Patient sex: M
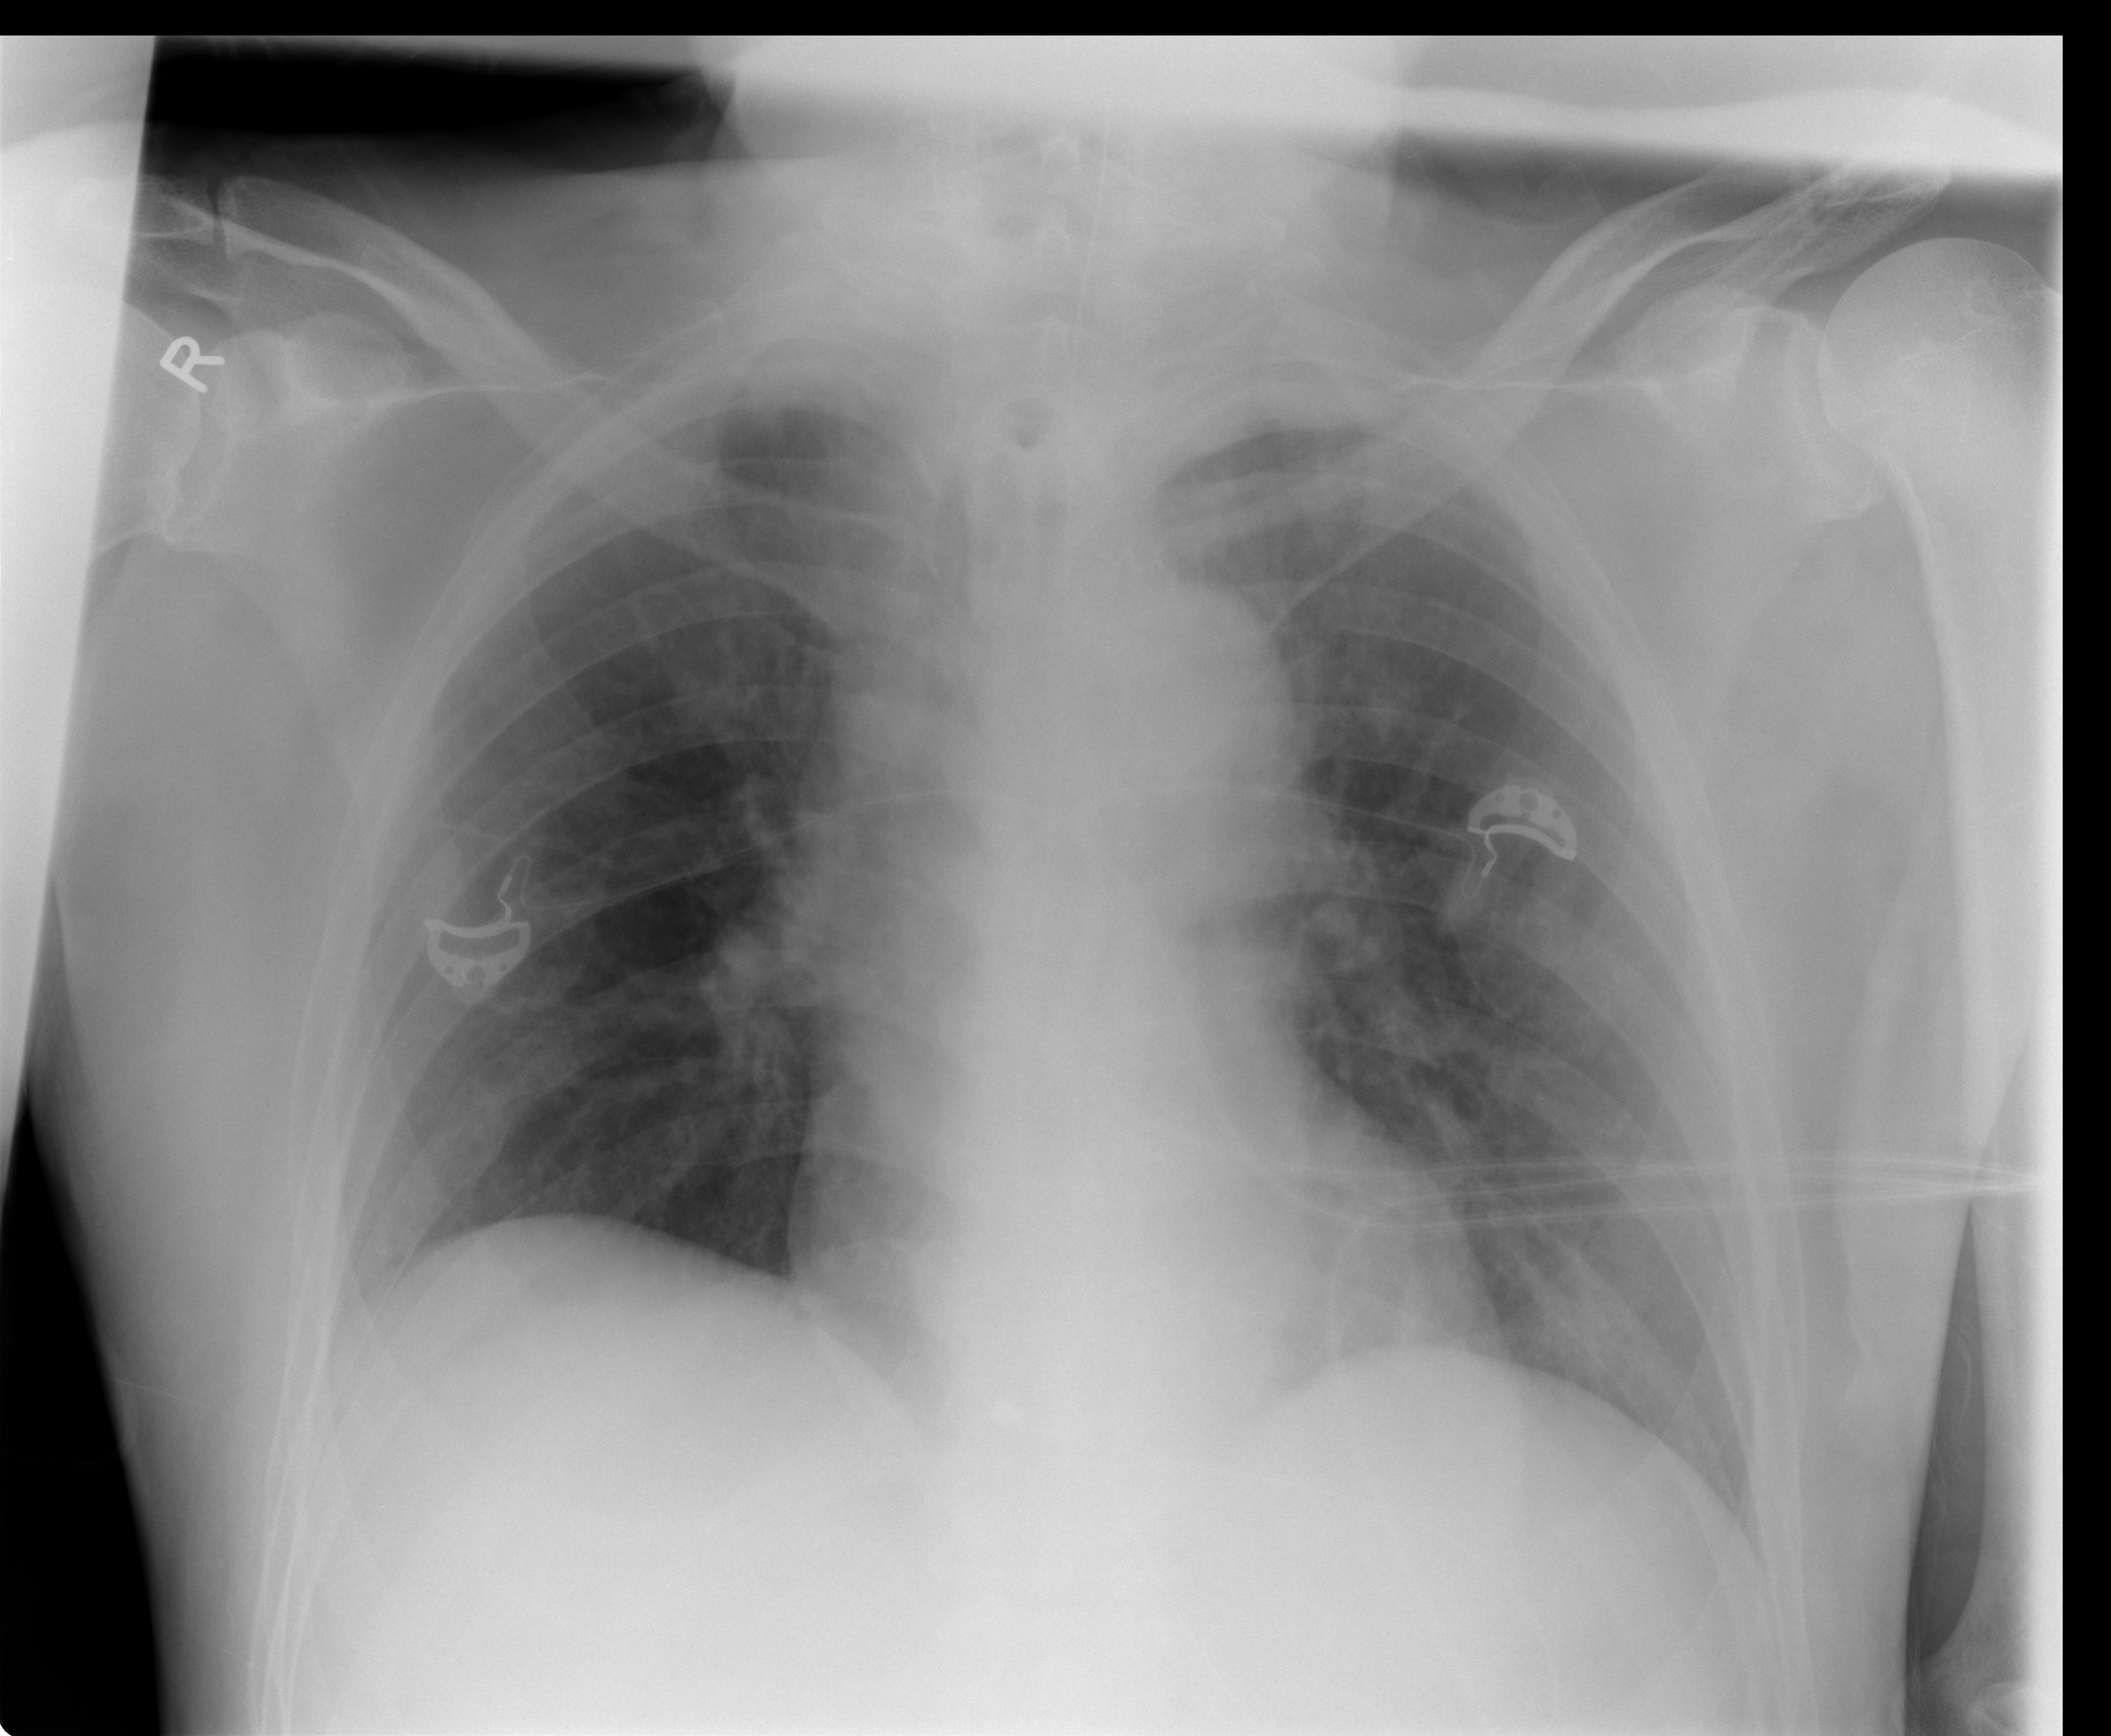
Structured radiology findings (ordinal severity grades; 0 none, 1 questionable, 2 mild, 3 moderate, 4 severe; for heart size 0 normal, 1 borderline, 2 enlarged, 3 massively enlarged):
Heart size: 0
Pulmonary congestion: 2
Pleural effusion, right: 0
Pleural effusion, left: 2
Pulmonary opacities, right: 2
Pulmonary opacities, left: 2
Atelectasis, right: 2
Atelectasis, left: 2